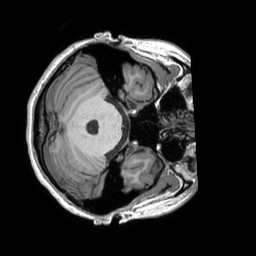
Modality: T1w
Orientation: axial
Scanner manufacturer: siemens
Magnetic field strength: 3 T
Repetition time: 2.53 s
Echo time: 0.00298 s